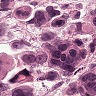
Metastatic tissue present: yes